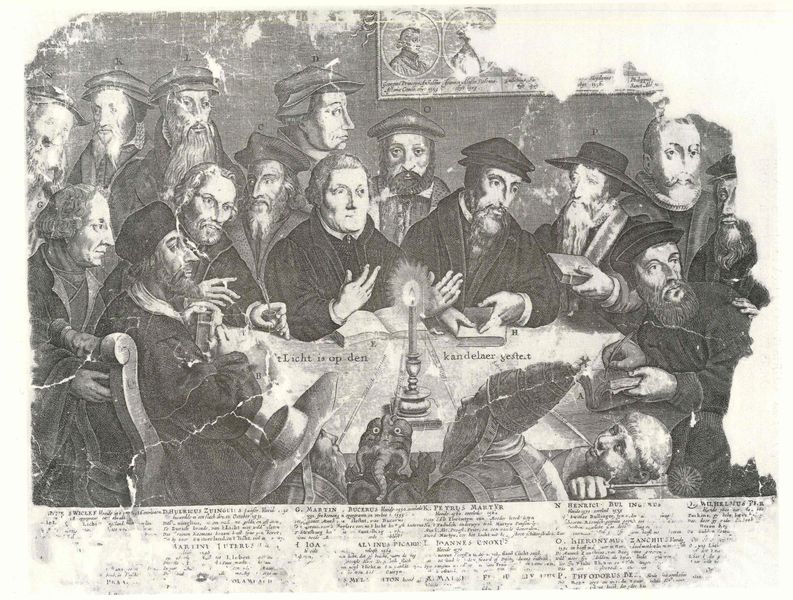
Titel: t'Licht is op den kandelaer gestelt
Künstler: Jan Houwens
Institution: (Seriendruck)
Schlagwörter: gruppe, hand, kopf, mann, weiß, menschen, grau, hell, hut, hüte, licht, mitte, männer, profil, raum, schwarz, stuhl, tisch, zeichnung, tier, gespräch, leute, malerei, masse, menge, versammlung, bart, bärte, kappen, mützen, profile, blicke, bild, bildnis, gesten, gruppenportrait, hände, niederlande, portrait, porträt, kirche, mantel, kind, personen, renaissance, schrift, bücher, papier, mauer, grafik, graphik, papst, runde, glatze, kerze, leuchter, flamme, maske, buch, kreuz, strahlen, druck, druckgrafik, radierung, stich, schwarzweiß, text, knien, mäntel, kardinal, treffen, niederländisch, namen, kerzenständer, schein, kerzenhalter, erleuchtet, teufel, mittelalter, luther, mitra, tiara, kupferstich, gespräche, portraät, drachen, kandelaber, vollbärte, legende, monster, untier, besprechen, medaillons, quelle, sitzung, reformation, rat, gemeinschaft, stuh, martin luther, seriendruck, auflistung, sch, theologen, gestikulieren, philipp melanchton, erhalten, gesen, beschrfitung, disputation, vbärte, kandelar, kerzenhalte